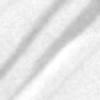
Label: change